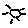
Label: sun